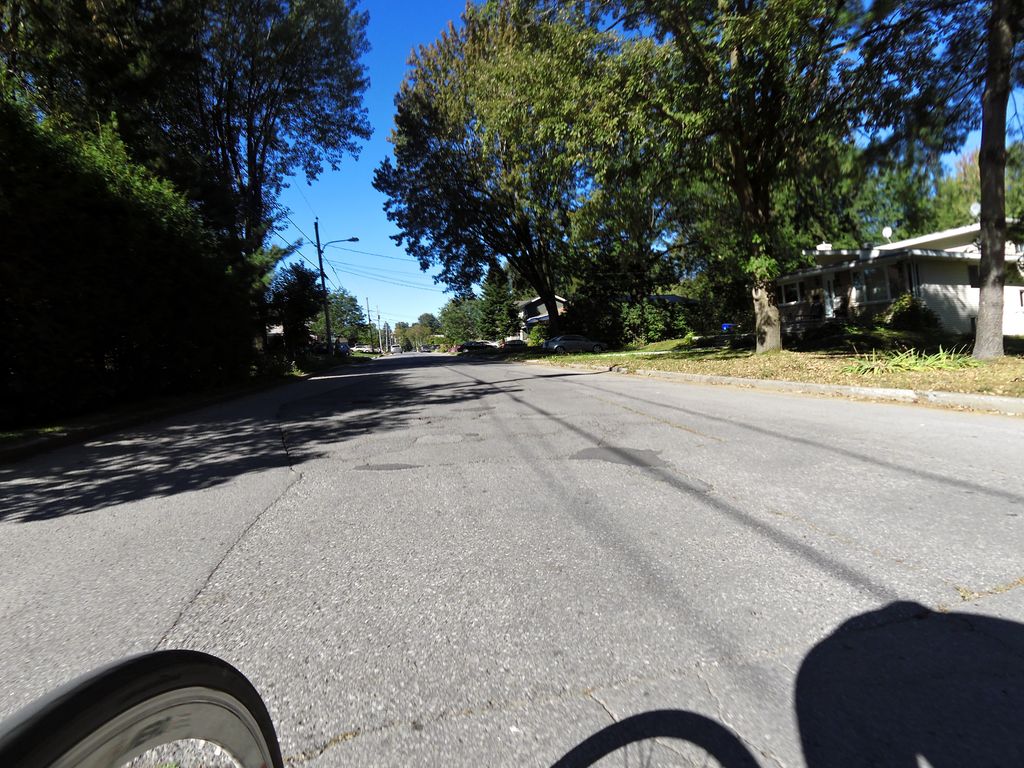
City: ottawa-gatineau